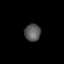
Tissue: lung
Cell type: Epithelial cells
Senescence score: 0.1822
Nuclear area (px): 268
Mean DAPI intensity: 91.269